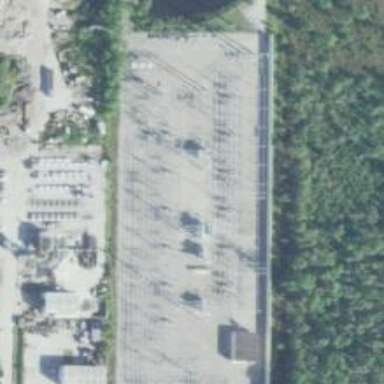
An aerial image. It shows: Switch for power supply.